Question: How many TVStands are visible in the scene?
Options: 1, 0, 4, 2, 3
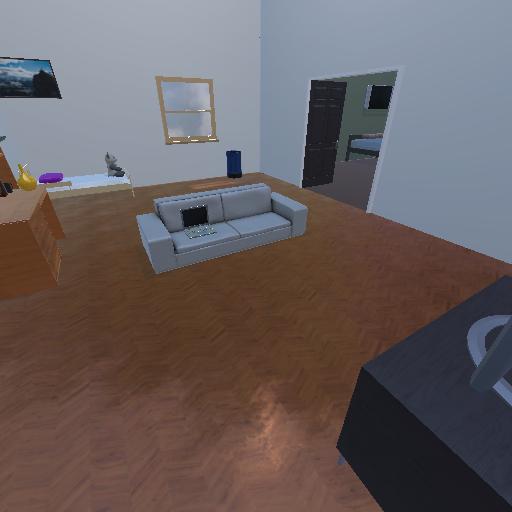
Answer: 1